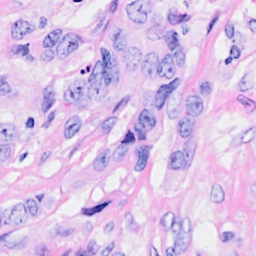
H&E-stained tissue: Breast